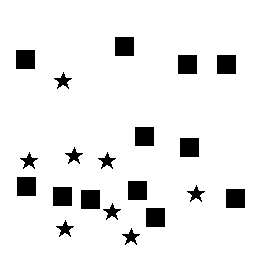
Squares: 12
Triangles: 0
Stars: 8
Total shapes: 20